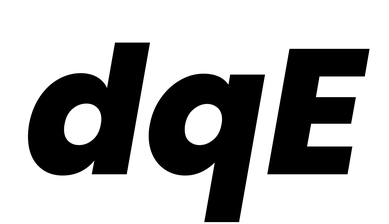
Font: Poppins-ExtraBoldItalic